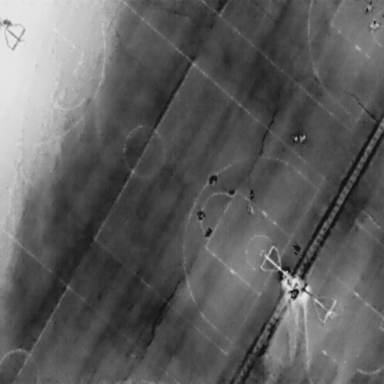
There are 13 People in the infrared image.